Aerial crown-view tile of a tropical tree (Barro Colorado Island, Panama), acquired 20241216:
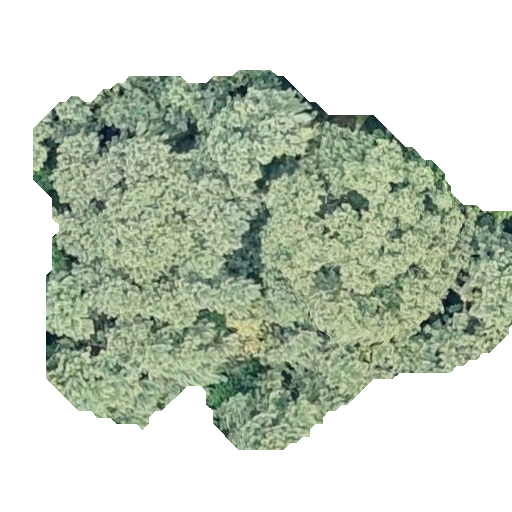
Species: Luehea seemannii
GBIF accepted scientific name: Luehea seemannii
Crown area: 193.6 m²